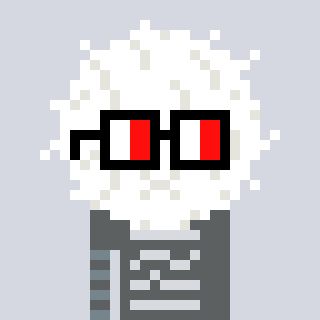
a pixel art character with square glasses with black frames and red eyes, a cottonball-shaped head and a magenta-colored body on a cool background